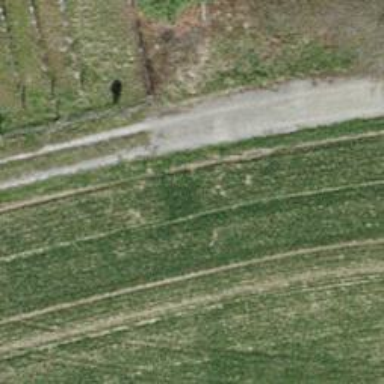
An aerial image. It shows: Grass track road with grade 5 tracktype.